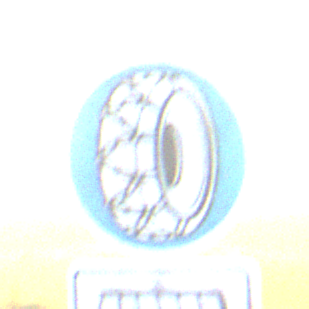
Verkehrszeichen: SchneekettenVorgeschrieben
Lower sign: HinweisDurchSinnbild13
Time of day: SunriseSunset
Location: Outdoor (Nature)
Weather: Clear
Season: NotSpecified
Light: Natural